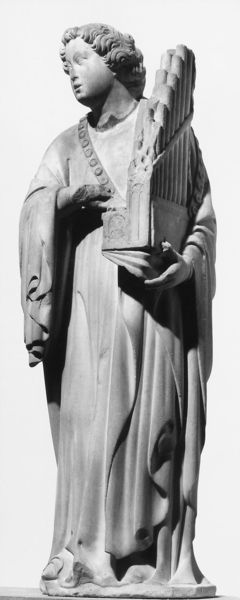
Titel: Musizierende Engel von der Domfassade
Künstler: Piero di Giovanni Tedesco
Institution: Florenz, Domopera
Schlagwörter: hand, mann, umhang, frau, grau, kleid, marmor, mund, nase, blick, augen, falten, halten, mensch, stein, kirche, figur, gewand, mantel, stehend, musik, musiker, frontal, locke, locken, engel, skulptur, statue, wellen, hands, arm, collar, dress, face, gray, grey, hair, lady, nose, robe, woman, büste, musikinstrument, faltenwurf, foto, links, photo, fragment, orgel, angel, harp, stone, head, heiliger, eyes, heilige, harfe, heilig, leier, chin, mouth, pfeifen, panflöte, sculpture, musikant, marble, person, human, schwarz, weiss, clothes, instrument, music, neck, orgelpfeifen, statues, stifter, vertikal, eye, cloth, fingers, play, cheek, flute, organ, clothing, standing, photograph, holding, singend, frey, damaged, sing, unhang, kasten, skulptur sandstein